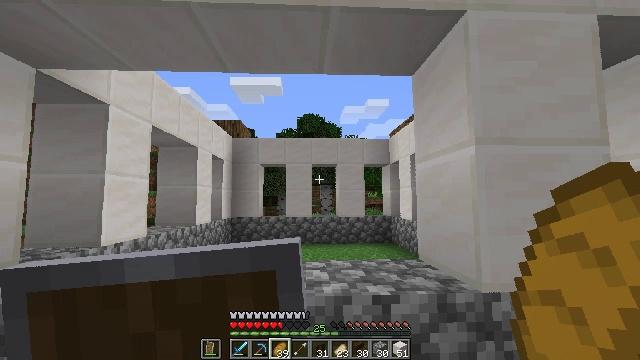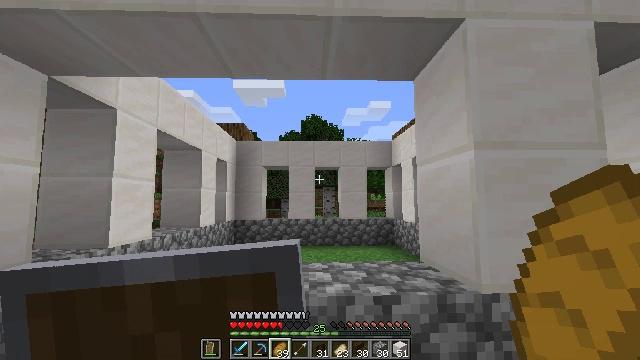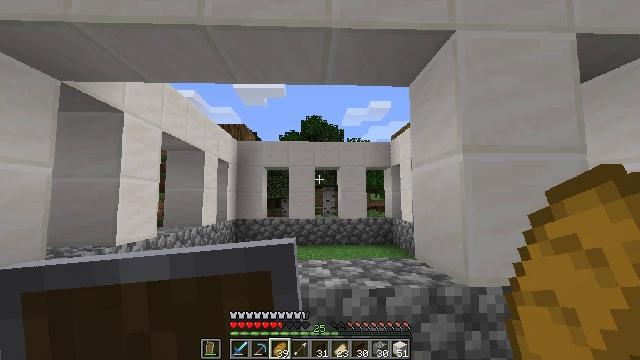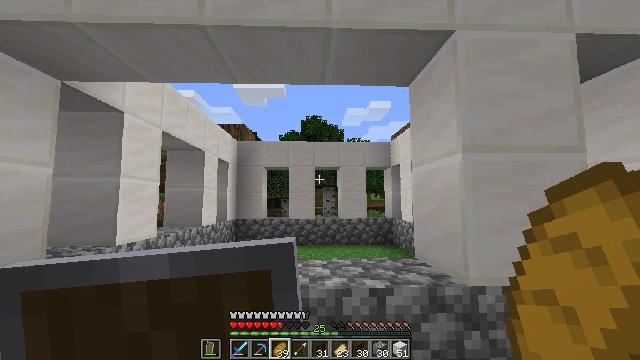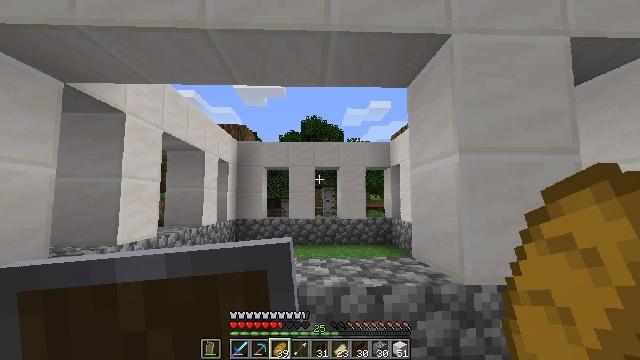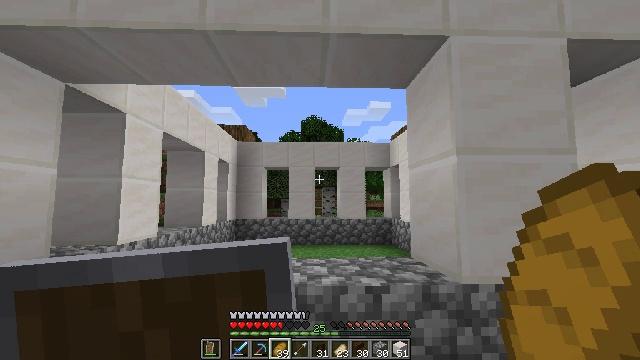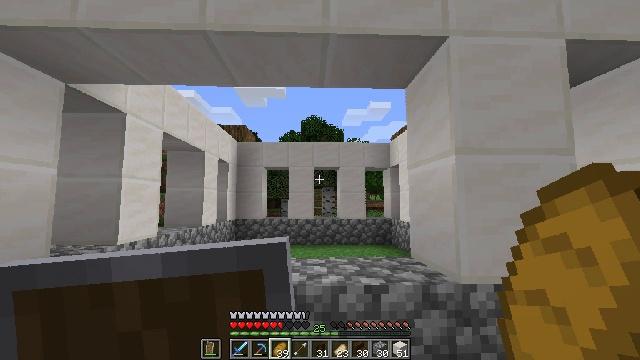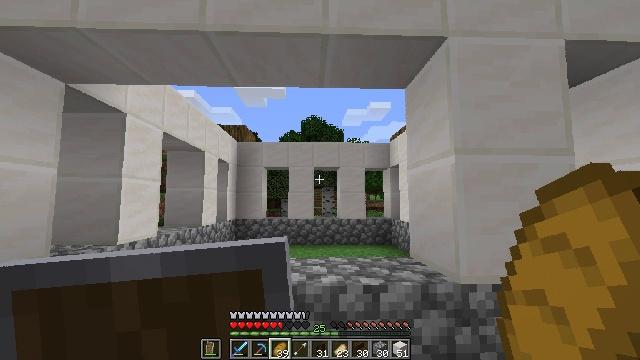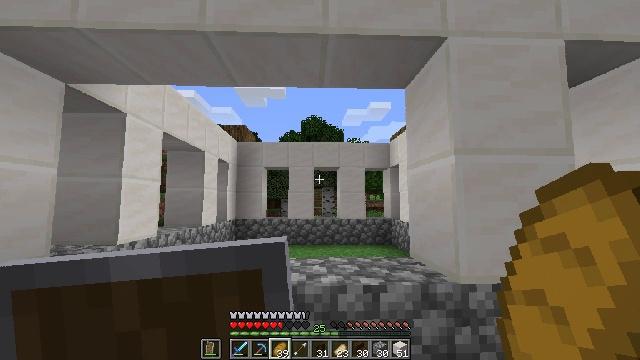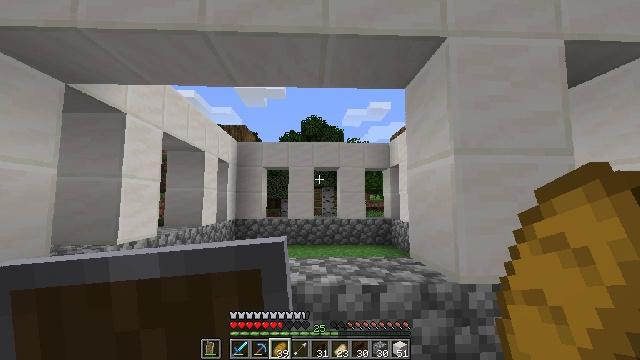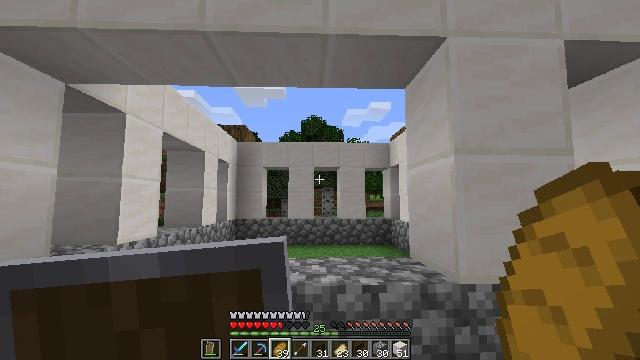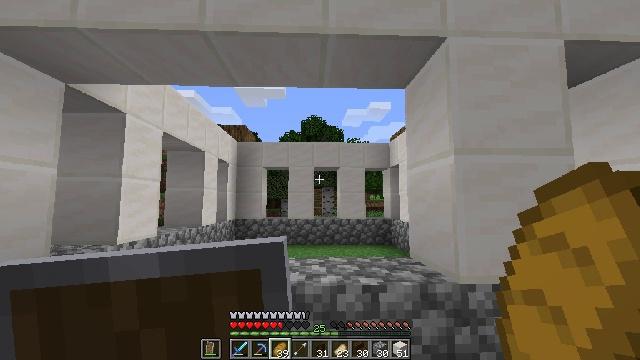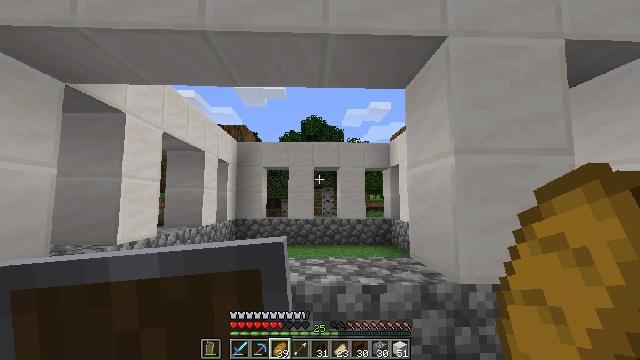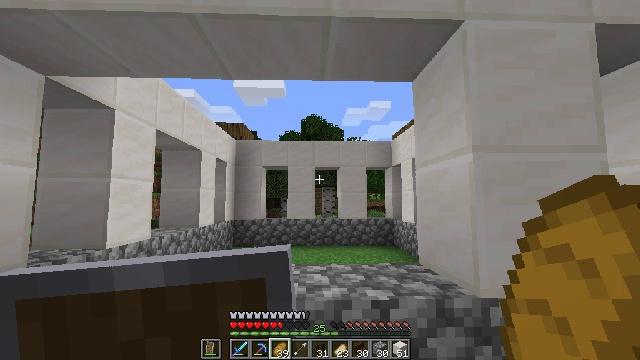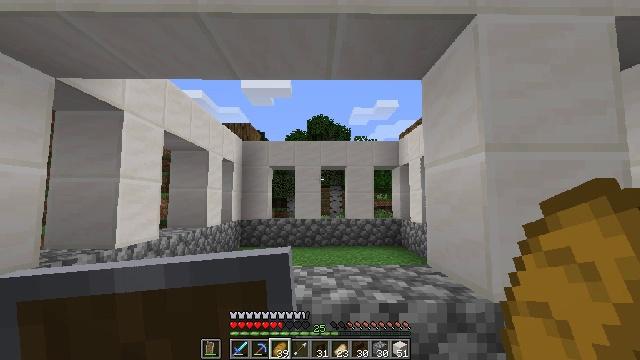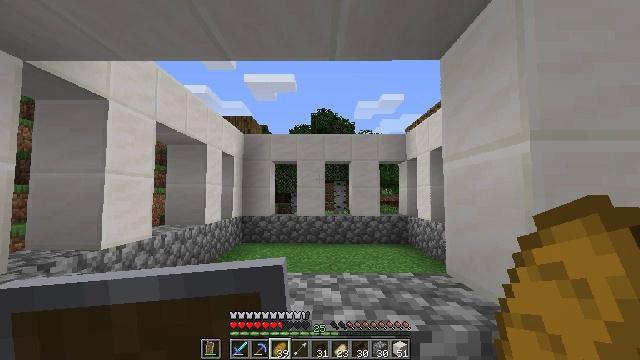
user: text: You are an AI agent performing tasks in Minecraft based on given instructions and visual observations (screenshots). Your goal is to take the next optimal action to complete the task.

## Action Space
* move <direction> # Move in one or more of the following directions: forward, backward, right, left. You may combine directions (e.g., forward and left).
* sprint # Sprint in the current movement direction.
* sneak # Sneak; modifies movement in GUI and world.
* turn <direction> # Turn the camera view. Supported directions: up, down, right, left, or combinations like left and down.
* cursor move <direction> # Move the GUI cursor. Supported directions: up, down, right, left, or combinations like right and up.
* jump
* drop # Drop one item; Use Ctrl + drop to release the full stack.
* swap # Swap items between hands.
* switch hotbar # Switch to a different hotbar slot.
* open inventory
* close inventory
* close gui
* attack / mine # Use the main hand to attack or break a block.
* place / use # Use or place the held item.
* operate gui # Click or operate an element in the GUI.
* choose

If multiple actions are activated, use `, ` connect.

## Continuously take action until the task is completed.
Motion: motion action
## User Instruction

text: Retrieve quartz blocks from buildings.
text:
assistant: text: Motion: no_op
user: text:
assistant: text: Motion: no_op
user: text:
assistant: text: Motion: no_op
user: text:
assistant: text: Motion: no_op
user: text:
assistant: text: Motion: no_op
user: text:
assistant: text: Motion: no_op
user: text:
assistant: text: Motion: no_op
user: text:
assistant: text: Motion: no_op
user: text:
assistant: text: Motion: no_op
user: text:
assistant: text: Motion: no_op
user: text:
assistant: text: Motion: no_op
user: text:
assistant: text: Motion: move forward
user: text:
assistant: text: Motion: move forward
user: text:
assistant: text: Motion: move forward, turn left
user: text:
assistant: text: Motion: move forward, turn down
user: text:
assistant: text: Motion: move forward, turn down
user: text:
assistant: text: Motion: move forward, turn down
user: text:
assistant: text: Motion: move forward, turn down, jump
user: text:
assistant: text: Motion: move forward, jump
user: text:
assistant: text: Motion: move forward, jump
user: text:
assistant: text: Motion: move forward, jump
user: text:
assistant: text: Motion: move forward
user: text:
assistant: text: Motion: move forward
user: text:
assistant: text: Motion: move forward
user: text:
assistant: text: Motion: move forward
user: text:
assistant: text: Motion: switch to hotbar 2
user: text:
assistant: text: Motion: switch to hotbar 2
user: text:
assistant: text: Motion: turn right, switch to hotbar 2
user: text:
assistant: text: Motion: turn right
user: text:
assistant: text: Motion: move forward, turn right